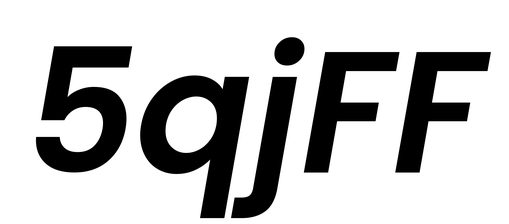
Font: Poppins-SemiBoldItalic